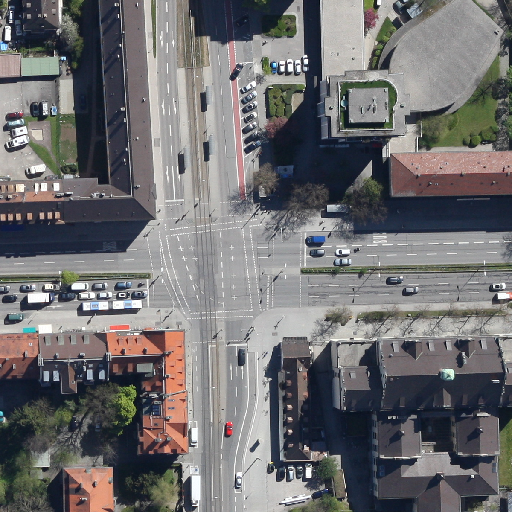
Referring expression: impervious surface